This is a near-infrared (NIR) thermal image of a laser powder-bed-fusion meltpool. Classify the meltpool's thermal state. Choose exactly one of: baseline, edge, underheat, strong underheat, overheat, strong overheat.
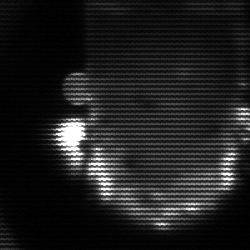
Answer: baseline